Aerial crown-view tile of a tropical tree (Barro Colorado Island, Panama), acquired 20241112:
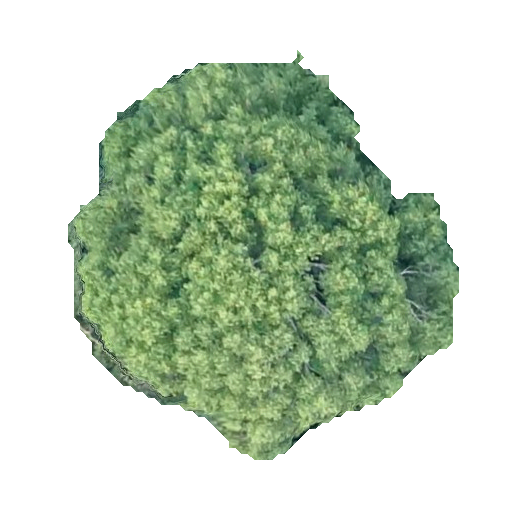
Species: Guatteria lucens
GBIF accepted scientific name: Guatteria lucens
Crown area: 167.688 m²